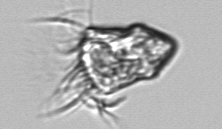
Label: Strombidium_inclinatum